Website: slack
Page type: stored-credit-cards
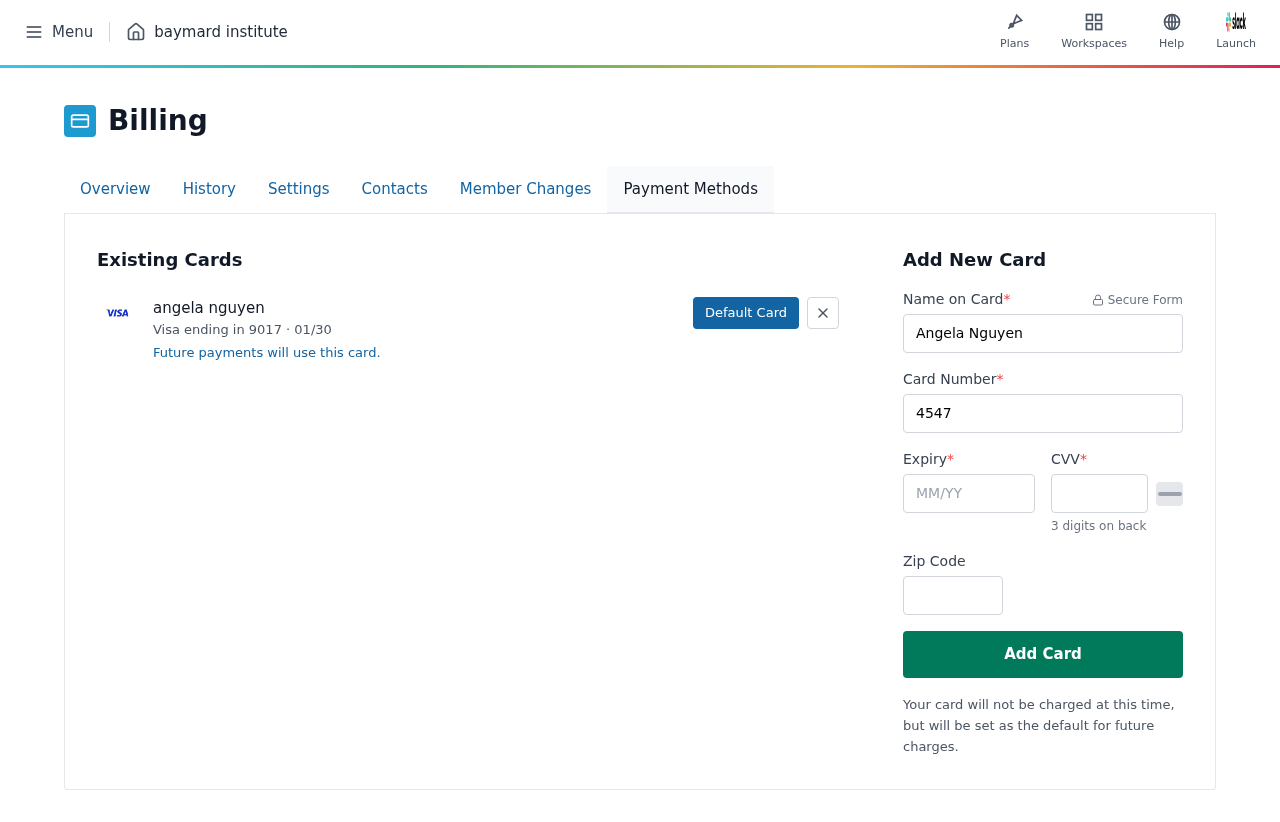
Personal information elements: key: PII_CARD_CVV
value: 193
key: PII_CARD_EXPIRY
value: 01/30
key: PII_CARD_EXPIRY_MONTH
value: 01
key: PII_CARD_EXPIRY_YEAR
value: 30
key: PII_CARD_LAST4
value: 9017
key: PII_CARD_NUMBER
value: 4547 9946 9987 9017
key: PII_CARD_TYPE
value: Visa
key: PII_FULLNAME
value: angela nguyen
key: PII_FULLNAME
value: Angela Nguyen
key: PII_POSTCODE
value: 14001